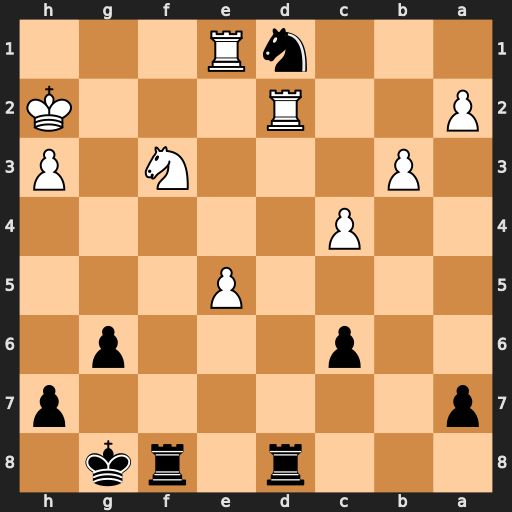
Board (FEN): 3r1rk1/p6p/2p3p1/4P3/2P5/1P3N1P/P2R3K/3nR3
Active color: b
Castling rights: -
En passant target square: -
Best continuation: Rxd2+ Nxd2 Rf2+ Kg1 Rxd2